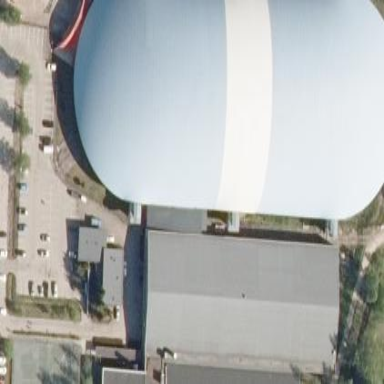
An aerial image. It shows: Building part with dome-shaped roof.